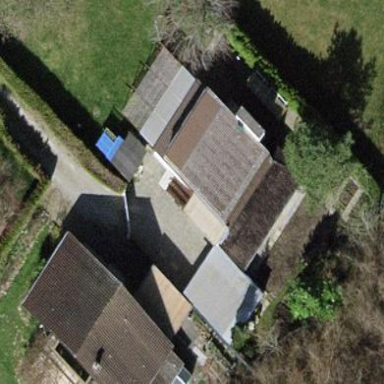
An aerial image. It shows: Simple house.